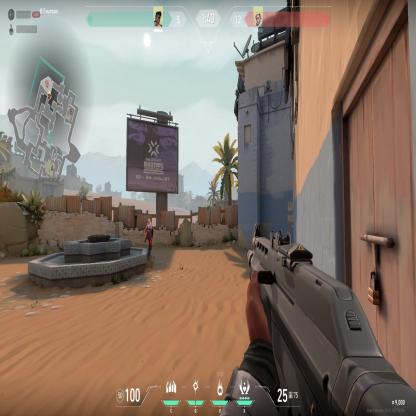
Label: enemy